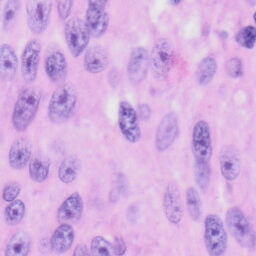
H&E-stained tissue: Skin